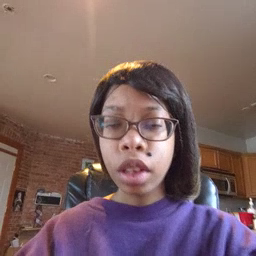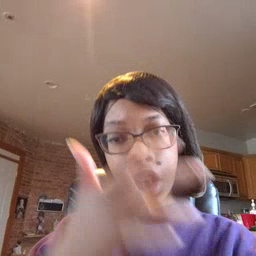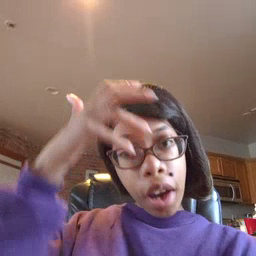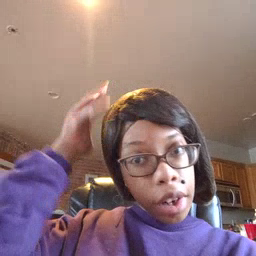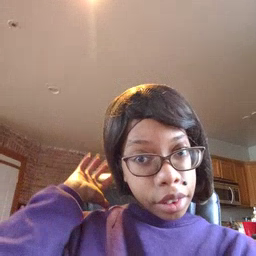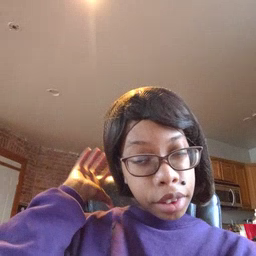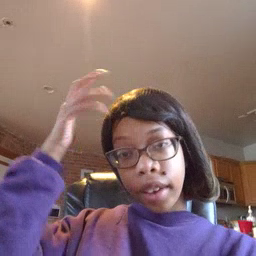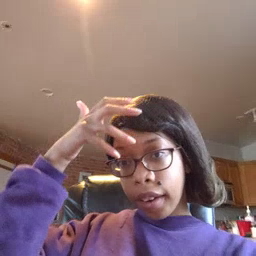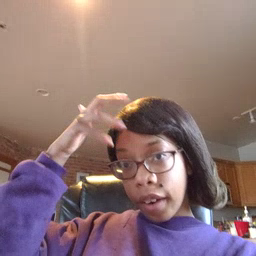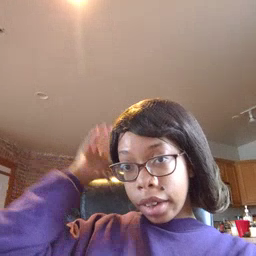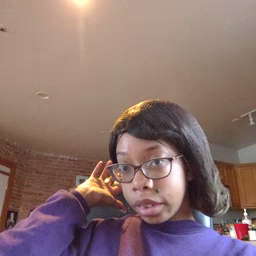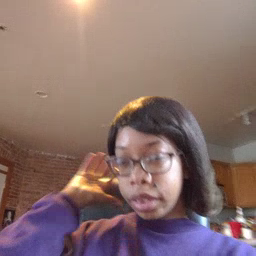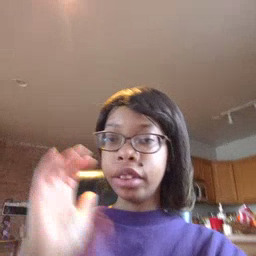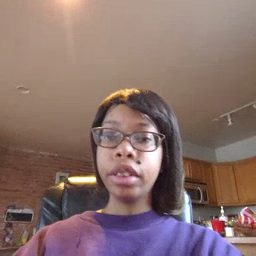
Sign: lion